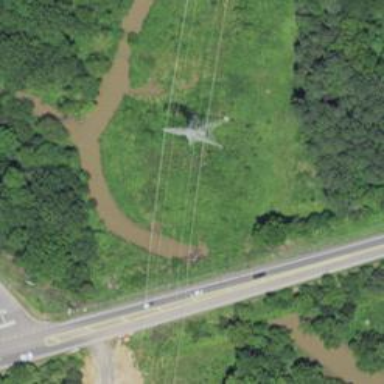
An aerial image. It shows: Power tower.